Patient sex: M
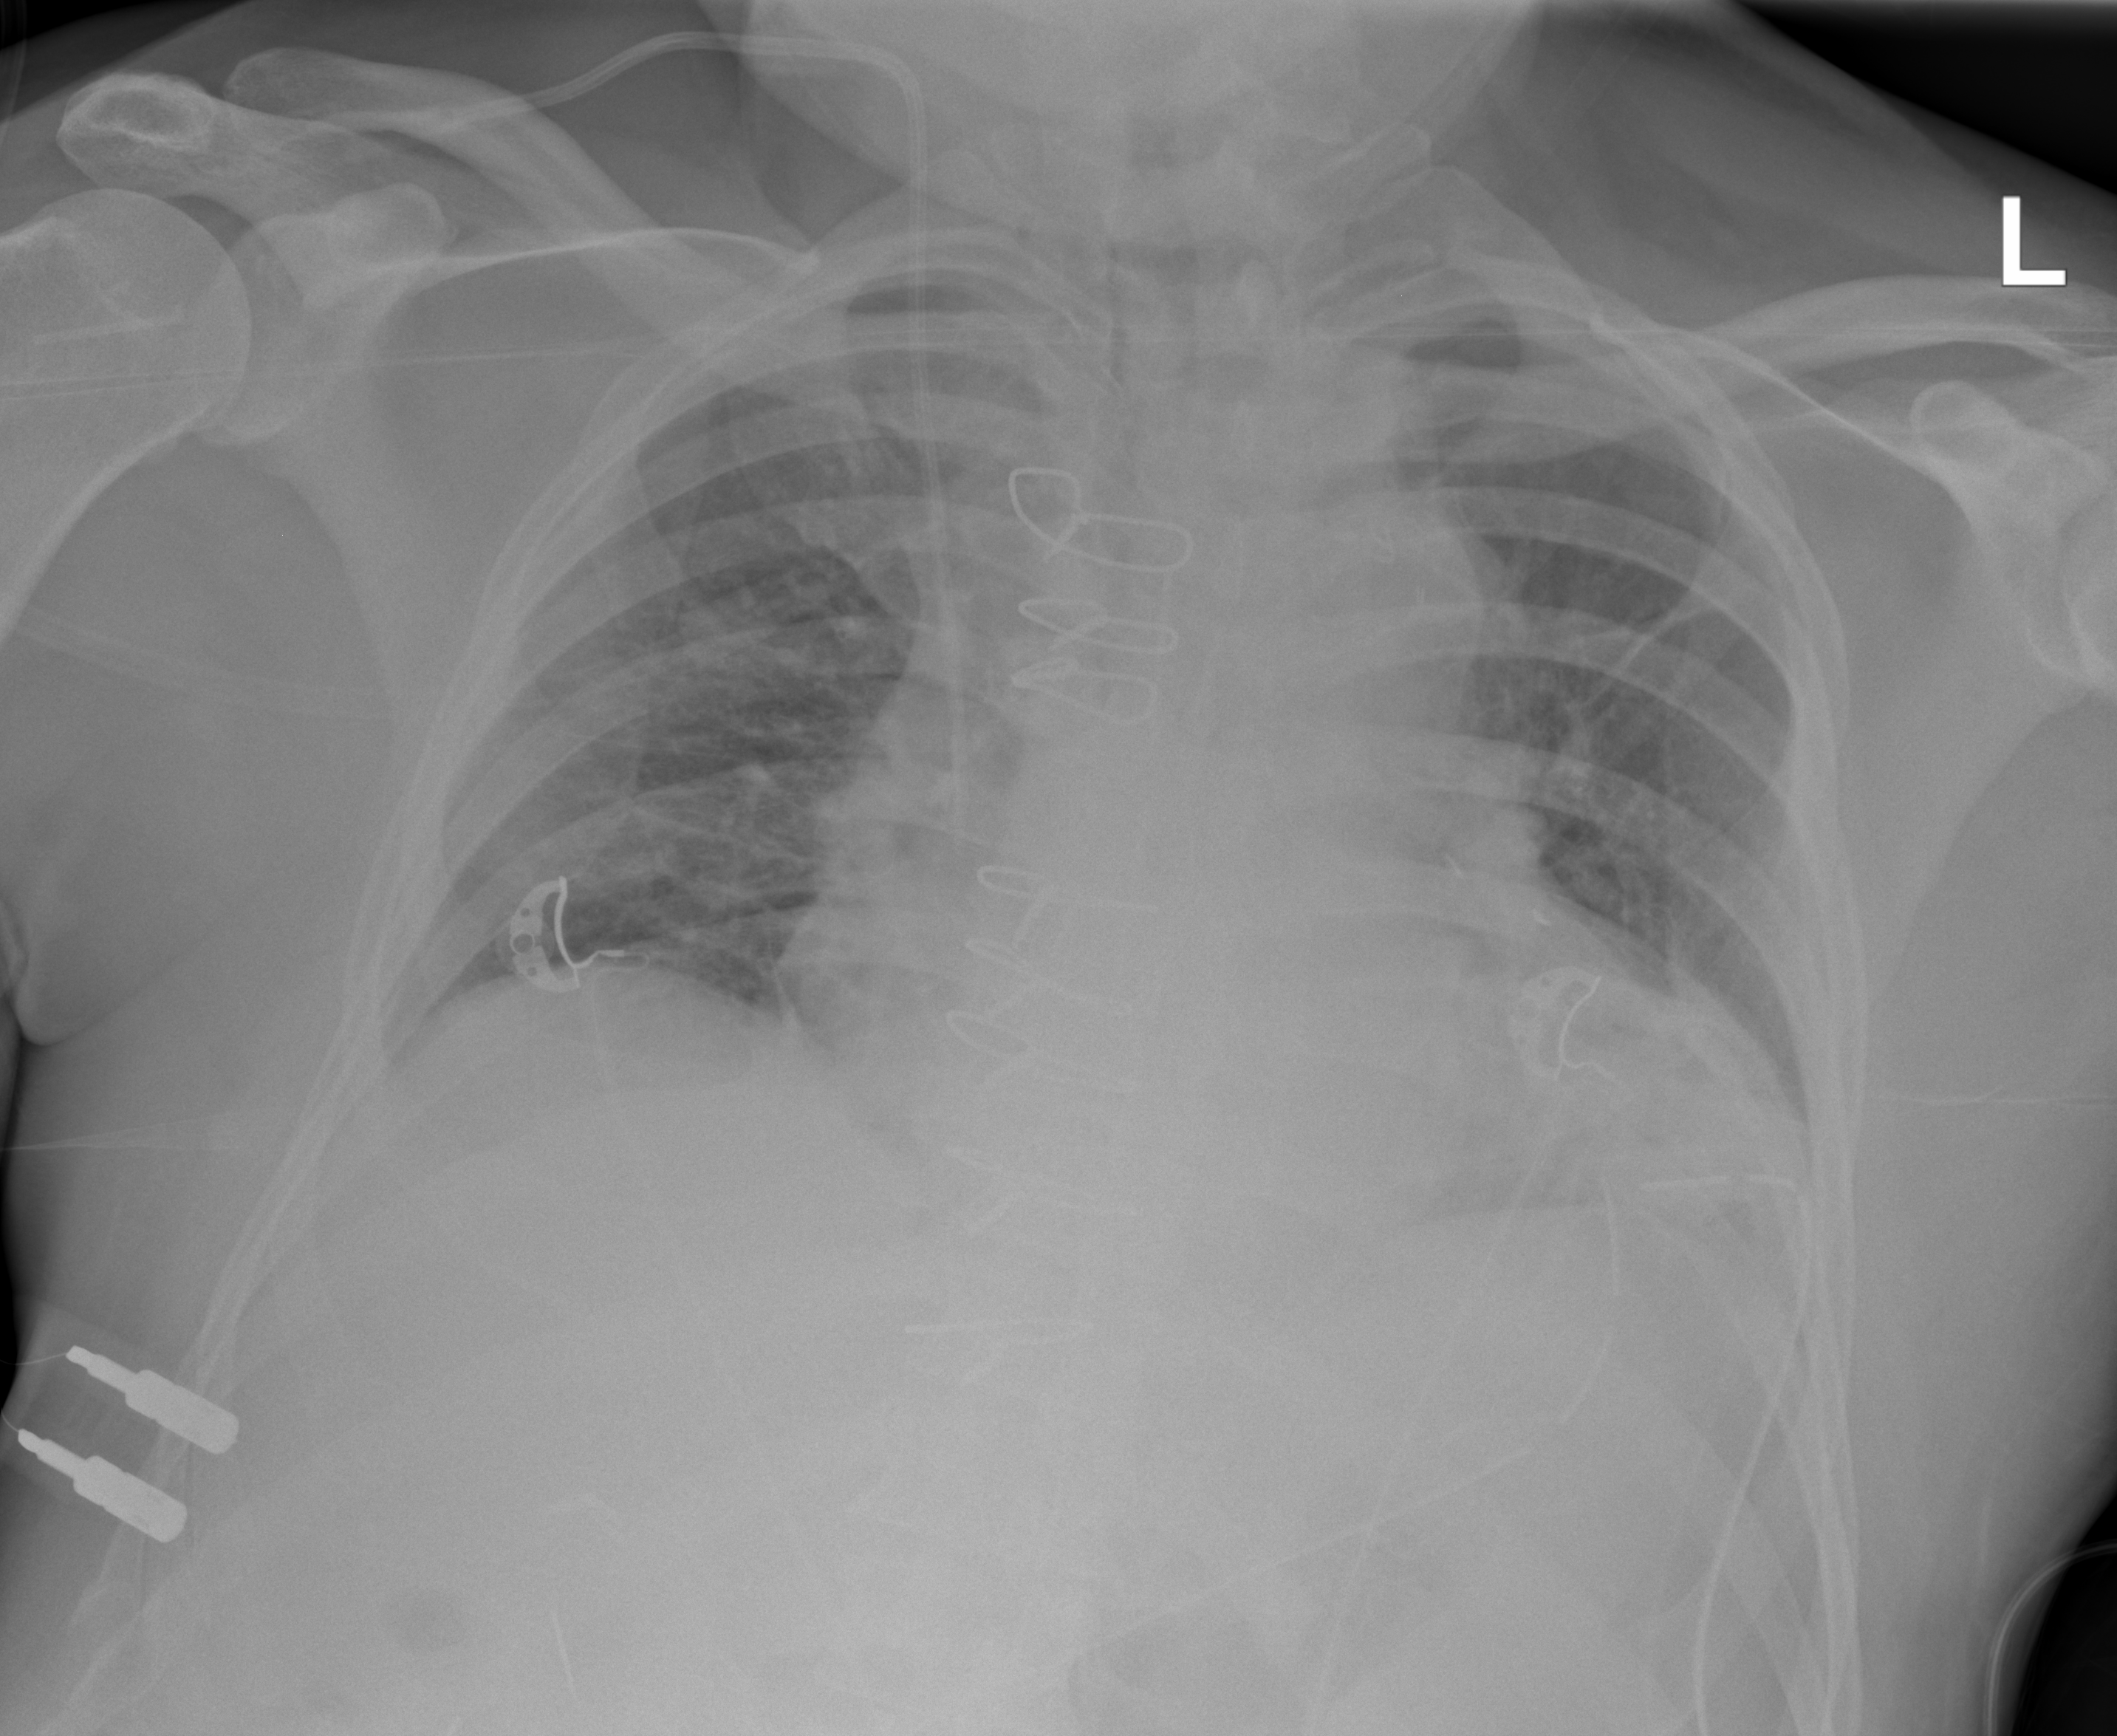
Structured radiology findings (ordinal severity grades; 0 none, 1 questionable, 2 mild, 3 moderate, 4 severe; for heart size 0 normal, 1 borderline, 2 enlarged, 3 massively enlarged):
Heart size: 2
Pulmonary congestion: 2
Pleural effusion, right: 1
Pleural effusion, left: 2
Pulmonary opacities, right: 0
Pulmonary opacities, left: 0
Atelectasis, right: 2
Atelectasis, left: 2